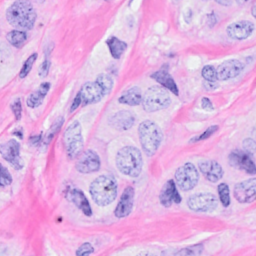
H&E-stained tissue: Breast